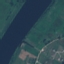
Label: River